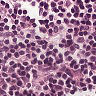
Metastatic tissue present: no